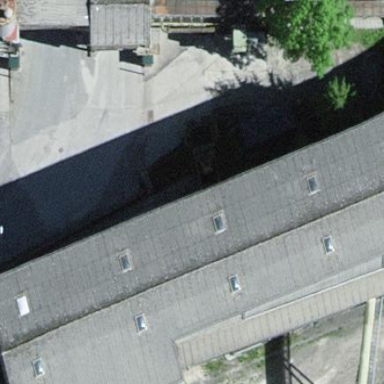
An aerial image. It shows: Industrial building.